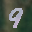
Label: 9